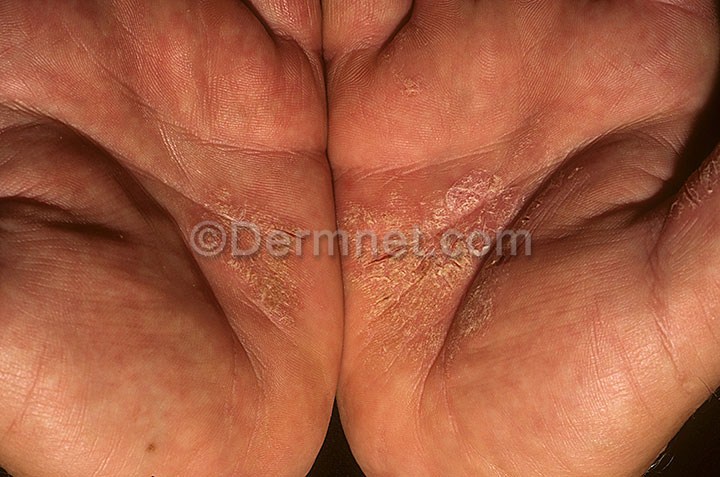
Disease: Eczema Photos